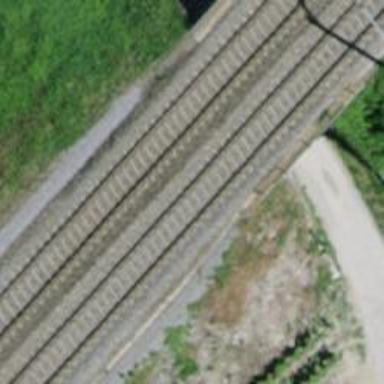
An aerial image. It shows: Railway bridge with electrified tracks and single rail.